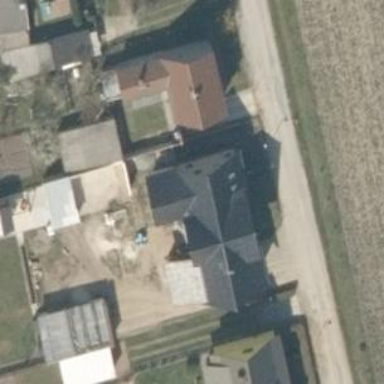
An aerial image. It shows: Simple and straightforward house.